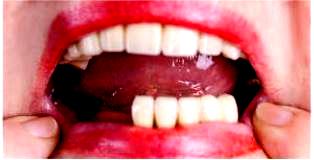
Condition: hypodontia